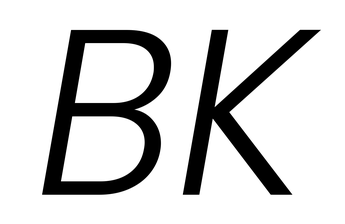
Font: Poppins-LightItalic